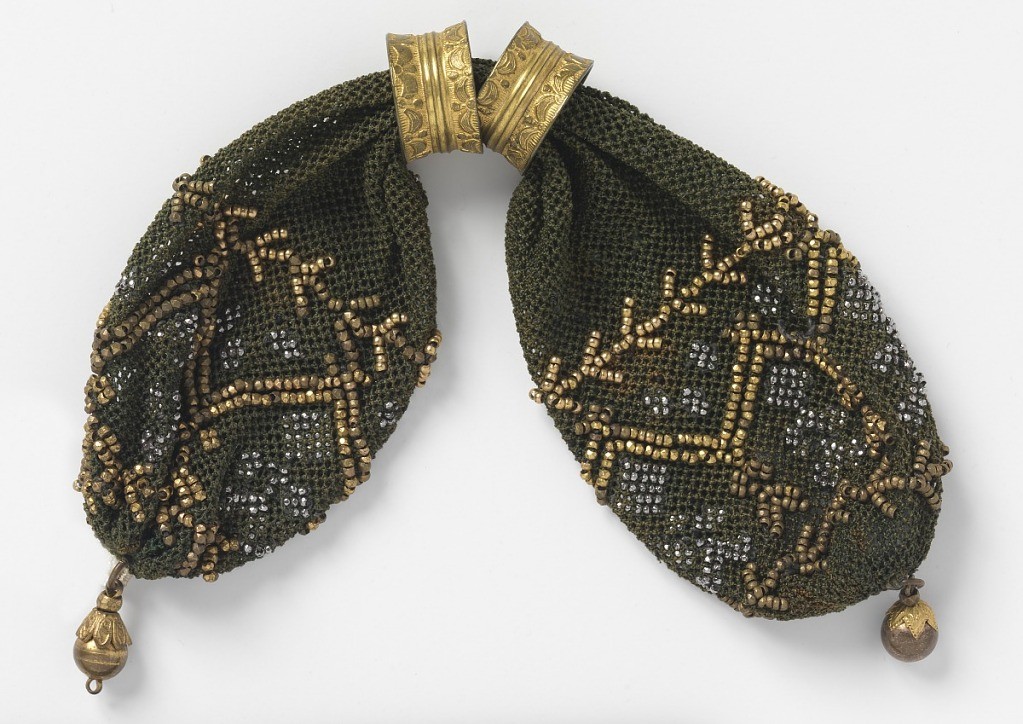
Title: Miser's purse
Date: early 19th century
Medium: silk, metal Technique: crocheted
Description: Dark crocheted silk ornamented with gold beads in zigzag and stylized branch pattern.  Accents of very small cut steel beads.  Two gold rings control side opening; gold ball drops at either end.